Question: I have been using Kendo grids all over my MVC3 project without issue. However recently I added some Ajax only MVC razor grids with 3 date columns. Although the dates are formatted exactly the same, one of the columns just refuses to be recognised as a date and does not format.
I have tried with the Microsoft json date format, then wrote my own JsonNetResult class for formatting the dates in ISO 8601 format and then finally I altered this to produce the dates format show below below 'yyy-MM-dd HH:mm:ss'. None of these formats allow me to reformat the date for the 'Uploaded Date' column!! The other two columns are recognised as dates and format accordingly.
The c# model (additional props removed for brevity) looks like:
'''
public class EmailAuditListModel
{
public DateTime Date { get; set; }
[DisplayName("Investor's alert sent")]
public DateTime? InvestorSent { get; set; }
[DisplayName("Adviser's alert sent")]
public DateTime? AdviserSent { get; set; }
public virtual DocumentListModel Document { get; set; }
}
public class DocumentListModel
{
[DisplayName("DocId")]
public int DocId { get; set; }
[DisplayName("Uploaded Date")]
public DateTime UploadDate { get; set; }
}
'''
The JSON is a collection in the following format (extra fields removed). You can see the dates are all consistent.
'''
{
"Date": "2015-03-27 17:56:37",
"InvestorSent": "2015-03-27 17:56:39",
"AdviserSent": "2015-03-27 17:56:36",
"Document": {
"UploadDate": "2015-03-27 17:42:49"
}
}
'''
The Razor view code (with extra fields removed) is:
'''
@(Html.Kendo().Grid<EmailAuditListModel>()
.Name("EmailAuditGrid")
.Columns(columns =>
{
columns.Bound(e => e.InvestorSent).Format("{0:dd/MM/yyyy HH:mm}").Hidden(true);
columns.Bound(e => e.AdviserSent).Format("{0:dd/MM/yyyy HH:mm}").Hidden(true);
columns.Bound(e => e.Document.UploadDate).Format("{0:dd/MM/yyyy HH:mm}");
})
.Groupable()
.Sortable()
.Filterable()
.Resizable(resize => resize.Columns(true))
.Pageable(pageable => pageable
.Refresh(true)
.PageSizes(true)
.ButtonCount(5))
.DataSource(datasource => datasource
.Ajax()
.Read(read => read.Action("EmailAudits_Read","Document"))
.Sort(sort => sort.Add(e => e.Document.UploadDate).Descending()))
.ColumnMenu()
)
'''
...and the grid looks like

Any ideas??
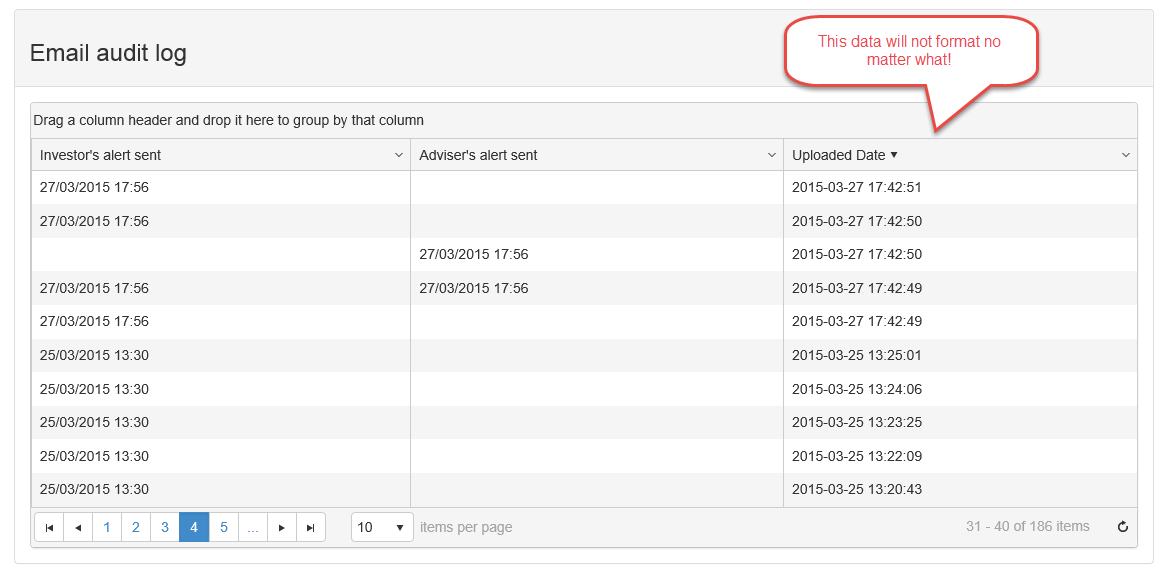
Answer: The reason that the upload date is coming out different is due to being recognised as a string type rather than a date type. This unfortunately is a limitation of the DataSource object that is being bound to the grid. In order to get the date formatting correctly you can try one of the following:
1) put the date at the root level of the model object (as per @suvroc's) post which is fine but means you are then having to alter your model's to work with the front end.
2) Provide a string formatted version of the Date in your sub model like so:
'''
public class DocumentListModel
{
[DisplayName("DocId")]
public int DocId { get; set; }
[DisplayName("Uploaded Date")]
public DateTime UploadDate { get; set; }
[DisplayName("Uploaded Date")]
public string UploadDateToString
{
get
{
return UploadDate.toString("dd/MM/yyyy HH:mm");
}
}
}
'''
Then change your grid binding for this property from the current uploaded one.
3) Use the inbuilt client templating to reformat the column like so:
'''
columns.Bound(e => e.Document.UploadDate)
.ClientTemplate("#=reformatDateTime(data.Document.UploadDate,'dd/MM/yyyy HH:mm')#");
'''
Then using a javascript function like this:
'''
function reformatDateTime(dateValue, dateFormat){
return kendo.toString(kendo.parseDate(dateValue), dateFormat);
}
'''
What this will do is convert the date value in a valid date object and then format it based on the date format you pass in.
I personally prefer option 3 myself as it is simpler and more maintainable and once it is written it can be reused everywhere.
Well I hope this helps and if you need any more info give me a shout.